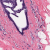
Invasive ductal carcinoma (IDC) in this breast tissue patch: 0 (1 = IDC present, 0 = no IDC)